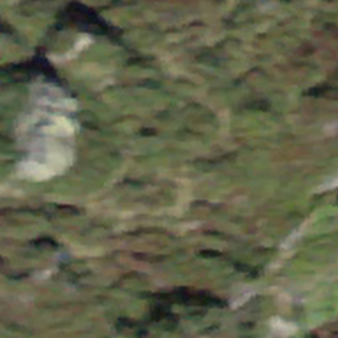
Label: other